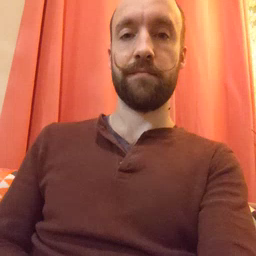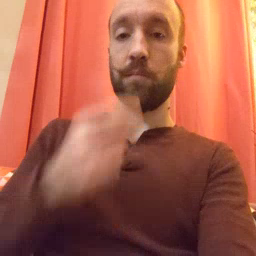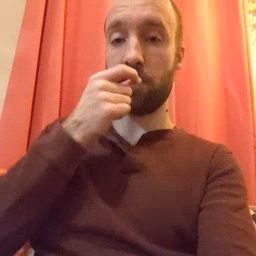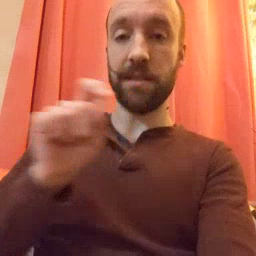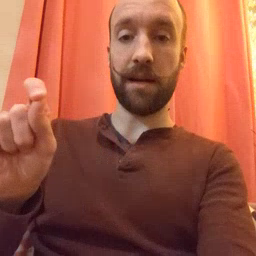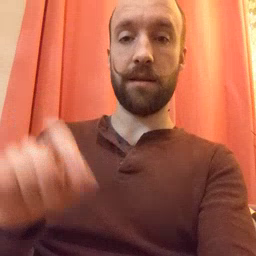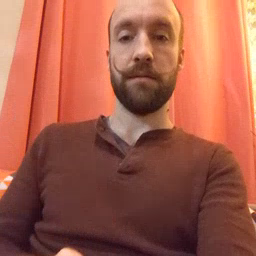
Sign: pencil